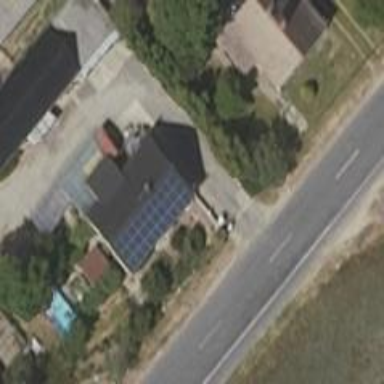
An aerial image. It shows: Solar photovoltaic panel generator producing electricity in small installation.